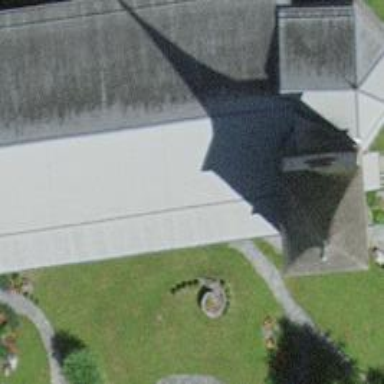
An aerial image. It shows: Church which is place of worship.